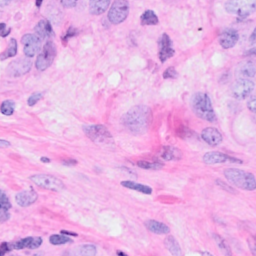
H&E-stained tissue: Breast